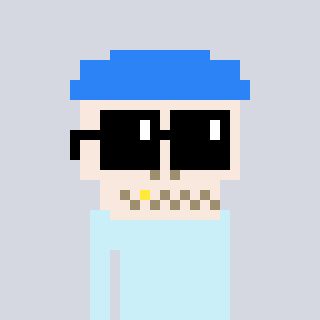
a pixel art character with square black sunglasses, a skeleton-hat-shaped head and a foggrey-colored body on a cool background